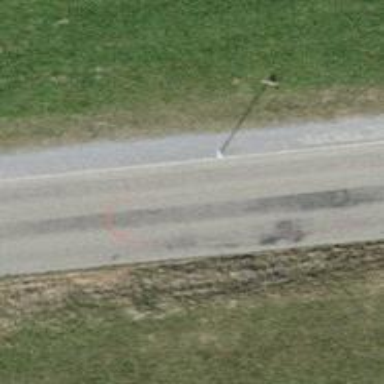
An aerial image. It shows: Unclassified road with sidewalk on the left.